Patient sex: M
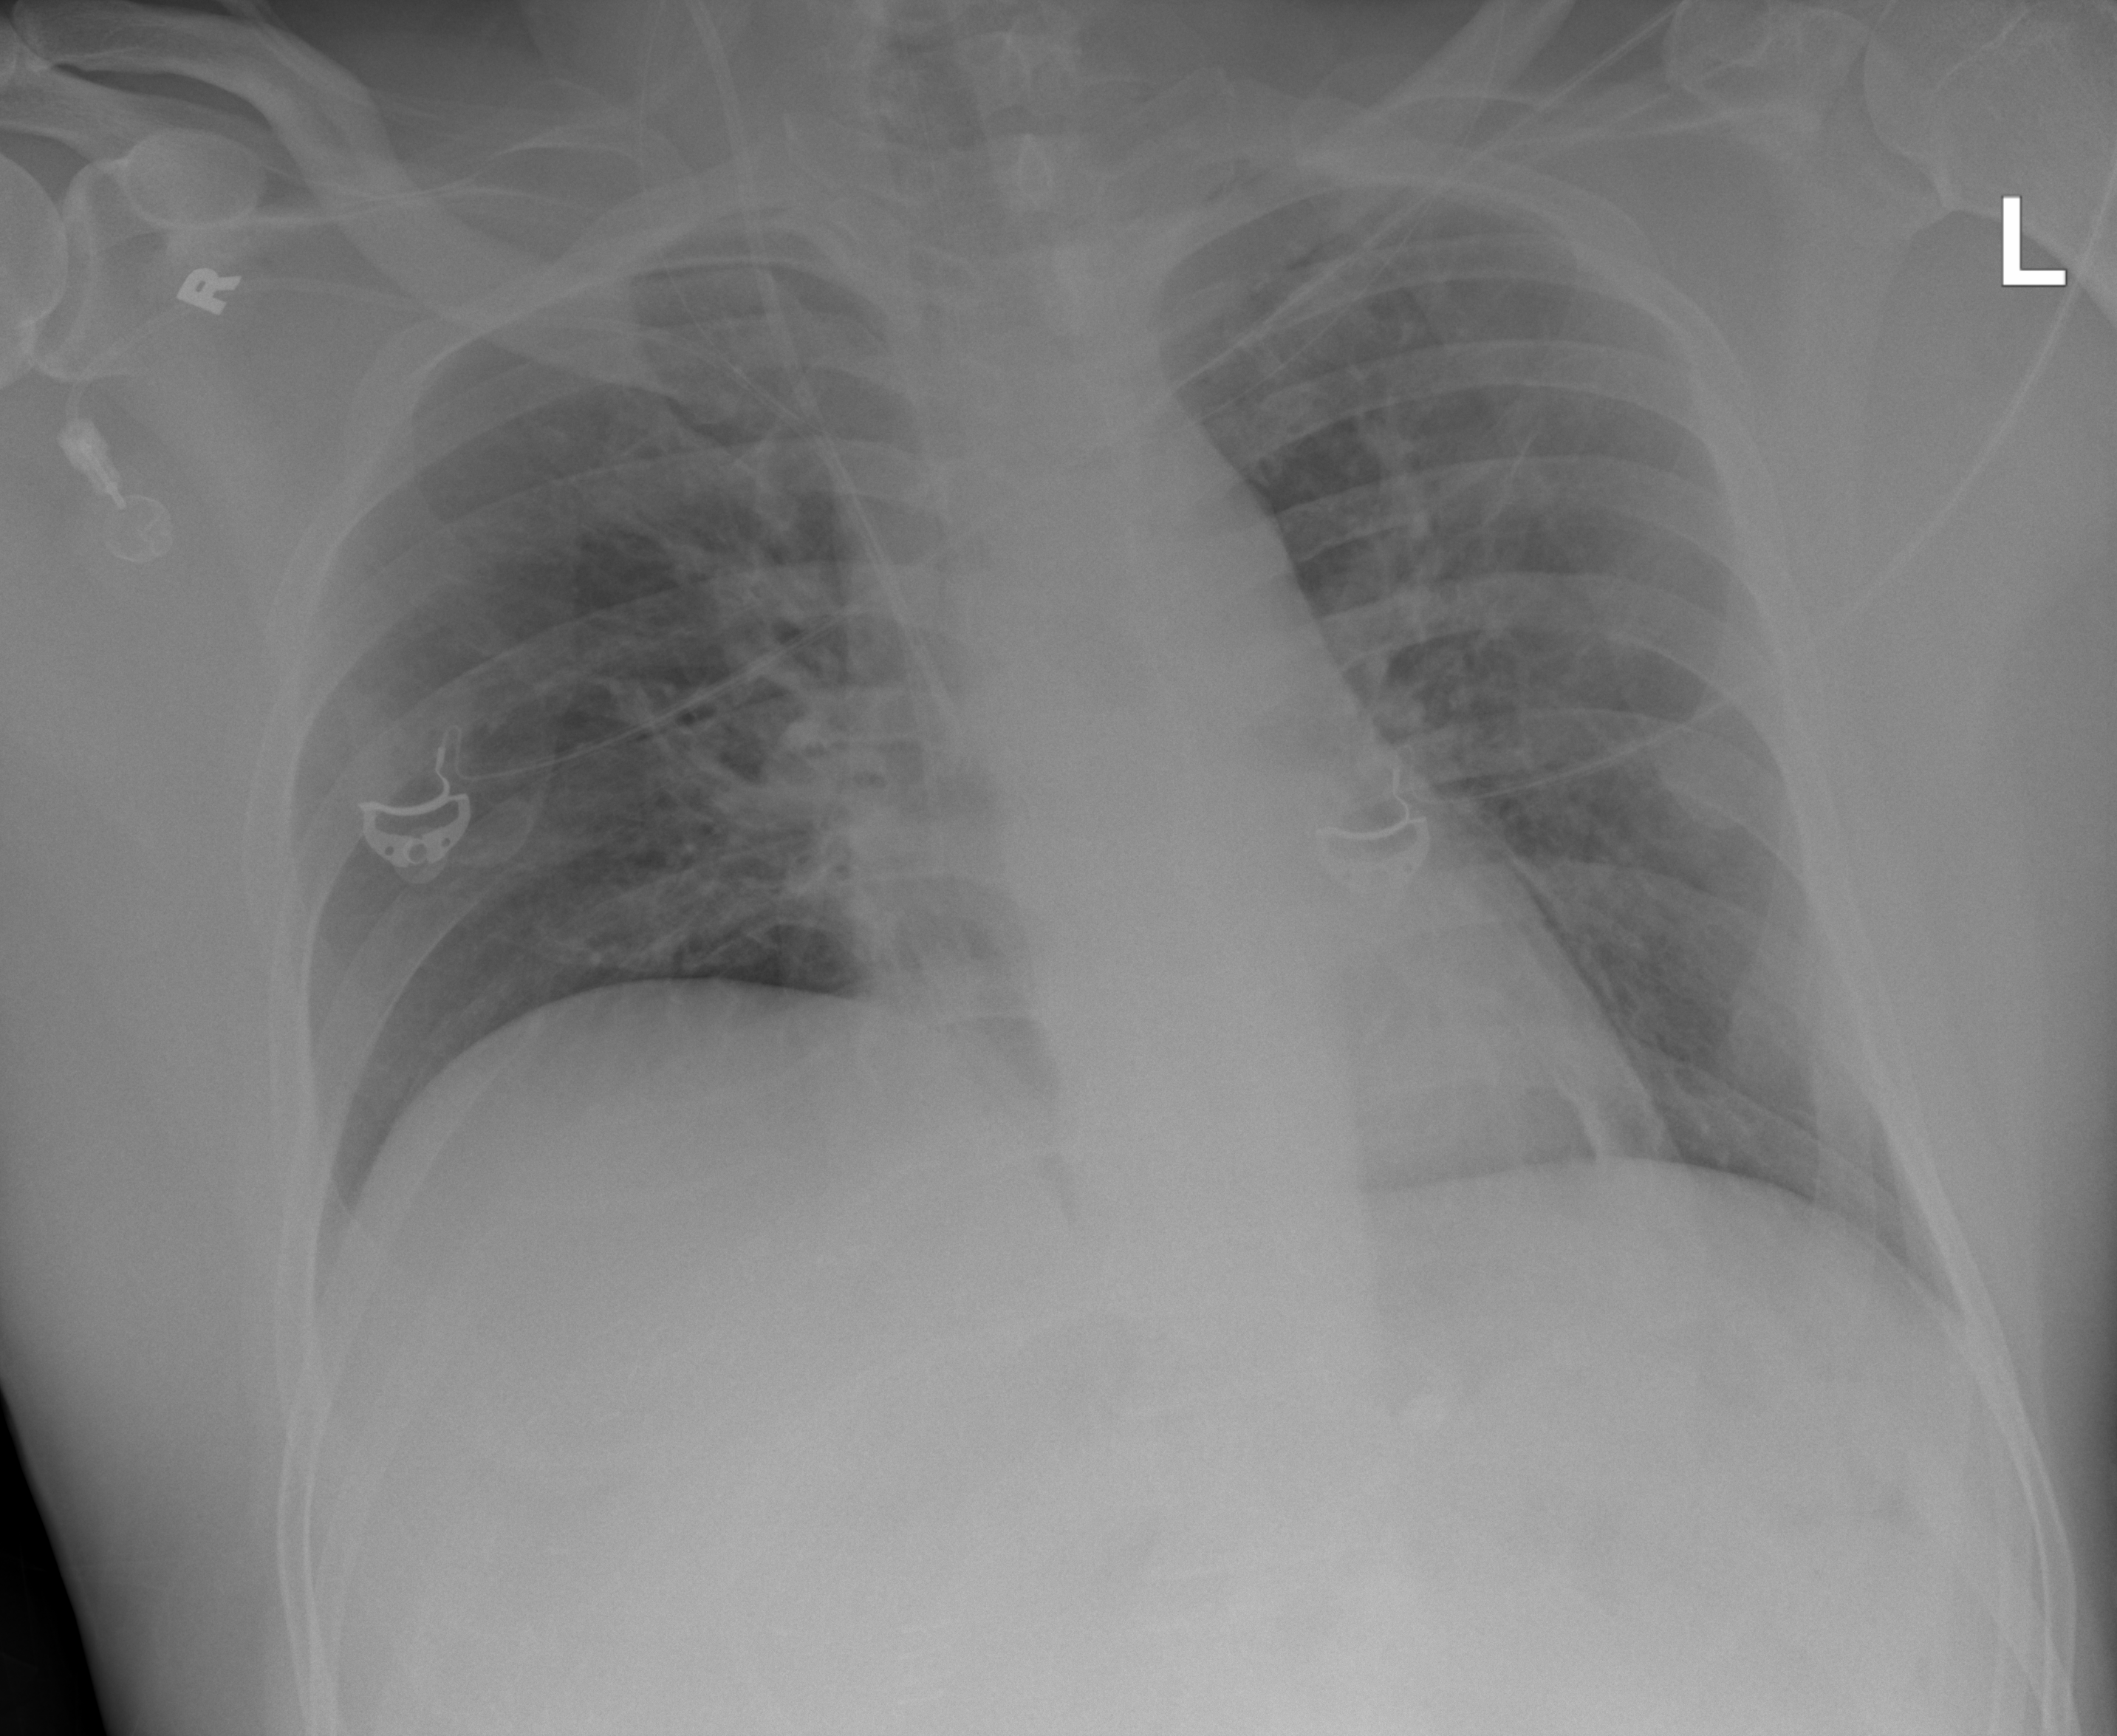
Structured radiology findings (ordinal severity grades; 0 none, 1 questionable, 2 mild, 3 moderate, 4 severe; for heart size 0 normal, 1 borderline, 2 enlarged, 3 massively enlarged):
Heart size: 0
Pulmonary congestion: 0
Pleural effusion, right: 0
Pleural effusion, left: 0
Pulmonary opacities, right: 0
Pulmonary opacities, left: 0
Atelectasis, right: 2
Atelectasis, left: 0